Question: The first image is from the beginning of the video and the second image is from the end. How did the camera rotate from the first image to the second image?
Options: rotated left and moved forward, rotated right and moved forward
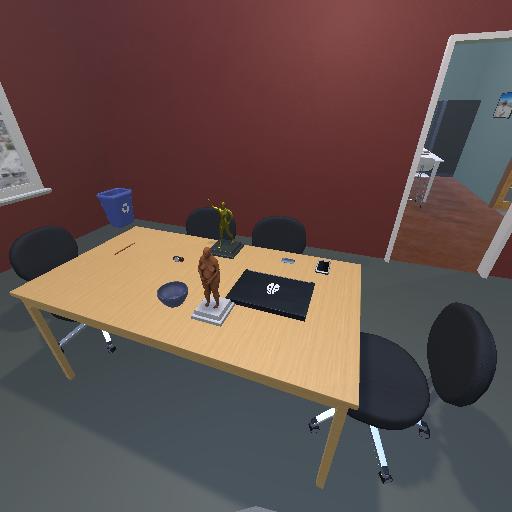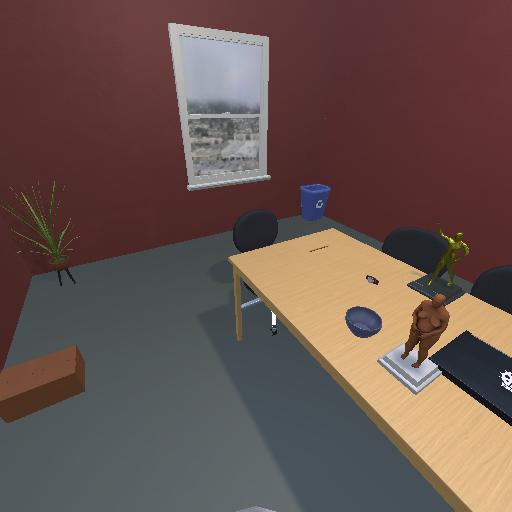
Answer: rotated left and moved forward